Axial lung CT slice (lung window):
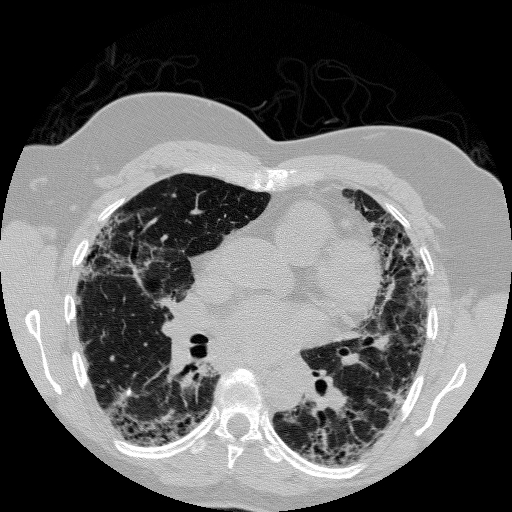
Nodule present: no